Question: The Quick Search Command seems to have disappeared in Luna. In Keplar, this was bound by default to ++. In Luna, ++ brings up a list of the current key bindings which was the behavior prior to Keplar. I wouldn't mind binding Quick Search to another key combination, but it is not listed at all in the Keys preferences. Has this been deprecated? Is it available under a different command name?
Here is what Quick Search looked like in Keplar. The title on the window says "Quick Text Search", but the command in the Keys preference was "Quick Search Command".

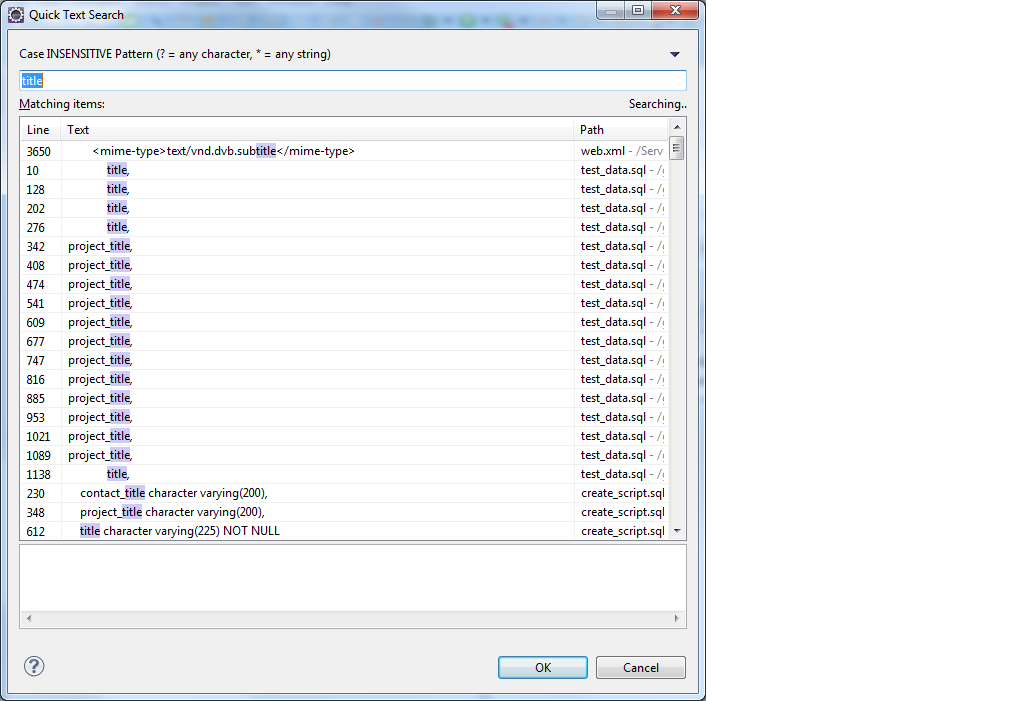
Answer: This looks like it is 'Quick Search for Eclipse' which is something you install from the Eclipse Marketplace.
So it will not be installed initially in a clean install of Luna.